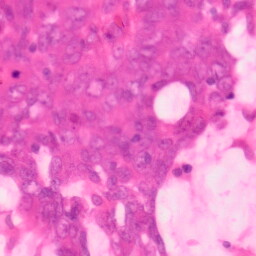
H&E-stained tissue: Colon